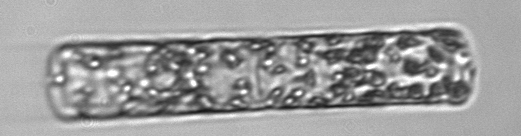
Label: Guinardia_flaccida